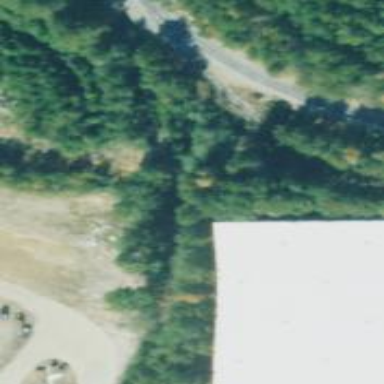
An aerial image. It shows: Disused railway spur line.